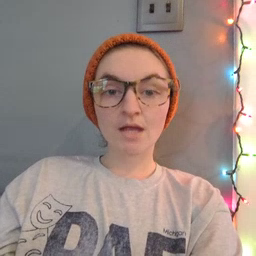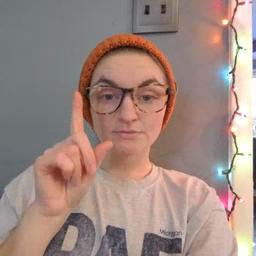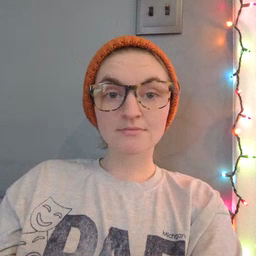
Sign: up